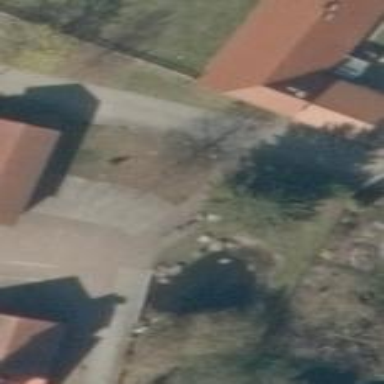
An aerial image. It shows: Detached building.